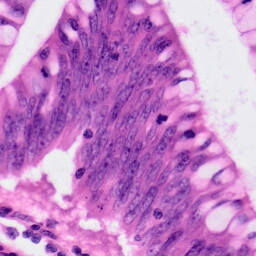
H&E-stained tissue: Colon